Question: I need to be able to create hierarchy in the rows to separate tasks from sub tasks and sub sub tasks. Basically the task is Level 1 the sub task is level 2 sub sub task is level 3 and sub sub sub task is level 4.

So the cell A1 should contain formula that when copied to cell G1 should strip value of the cell F1 and then +1 so that the value of the cell G1 will become 2.
The cell B1 should contain formula that will take value of the cell A1 and add '.1' so that the value becomes '1.1' and if copied further down will increase the value by '.1' so that the next cell is '1.2', '1.3' and so on. The rest of the steps for level 3 and level 4 should be almost similar the formula in level 2.
I am trying to do this without VBA just simple formulas that can be placed as template rows in my spreadsheet and can be copied to any place of the spreadsheet when needed.
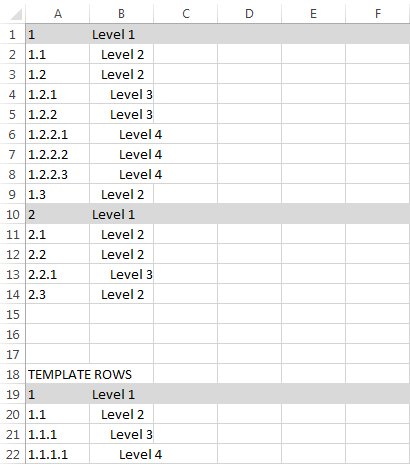
Answer: Ok, first of check this article out <URL>, you should be able to find everything you need to create what you need.
Now here is all formulas per every level in your example
Level 1
'''
=IF(ISERROR(VALUE(SUBSTITUTE(OFFSET(A1,-1,0,1,1),".",""))),1,IF(ISERROR(FIND("@",SUBSTITUTE(OFFSET(A1,-1,0,1,1),".","@",1))),VALUE(OFFSET(A10,-1,0,1,1))+1,VALUE(LEFT(OFFSET(A1,-1,0,1,1),FIND("@",SUBSTITUTE(OFFSET(A1,-1,0,1,1),".","@",1))-1))+1))
'''
Level 2
'''
=IF(ISERROR(VALUE(SUBSTITUTE(OFFSET(A2,-1,0,1,1),".",""))),"0.1",IF(ISERROR(FIND("@",SUBSTITUTE(OFFSET(A2,-1,0,1,1),".","@",1))),OFFSET(A2,-1,0,1,1)&".1",LEFT(OFFSET(A2,-1,0,1,1),FIND("@",SUBSTITUTE(OFFSET(A2,-1,0,1,1),".","@",1)))&IF(ISERROR(FIND("@",SUBSTITUTE(OFFSET(A2,-1,0,1,1),".","@",2))),VALUE(RIGHT(OFFSET(A2,-1,0,1,1),LEN(OFFSET(A2,-1,0,1,1))-FIND("@",SUBSTITUTE(OFFSET(A2,-1,0,1,1),".","@",1))))+1,VALUE(MID(OFFSET(A2,-1,0,1,1),FIND("@",SUBSTITUTE(OFFSET(A2,-1,0,1,1),".","@",1))+1,(FIND("@",SUBSTITUTE(OFFSET(A2,-1,0,1,1),".","@",2))-FIND("@",SUBSTITUTE(OFFSET(A2,-1,0,1,1),".","@",1))-1)))+1)))
'''
Level 3
'''
=IF(ISERROR(VALUE(SUBSTITUTE(OFFSET(A3,-1,0,1,1),".",""))),"0.0.1",IF(ISERROR(FIND("'",SUBSTITUTE(OFFSET(A3,-1,0,1,1),".","'",2))),OFFSET(A3,-1,0,1,1)&".1",LEFT(OFFSET(A3,-1,0,1,1),FIND("'",SUBSTITUTE(OFFSET(A3,-1,0,1,1),".","'",2)))&IF(ISERROR(FIND("'",SUBSTITUTE(OFFSET(A3,-1,0,1,1),".","'",3))),VALUE(RIGHT(OFFSET(A3,-1,0,1,1),LEN(OFFSET(A3,-1,0,1,1))-FIND("'",SUBSTITUTE(OFFSET(A3,-1,0,1,1),".","'",2))))+1,VALUE(MID(OFFSET(A3,-1,0,1,1),FIND("'",SUBSTITUTE(OFFSET(A3,-1,0,1,1),".","'",2))+1,(FIND("'",SUBSTITUTE(OFFSET(A3,-1,0,1,1),".","'",3))-FIND("'",SUBSTITUTE(OFFSET(A3,-1,0,1,1),".","'",2))-1)))+1)))
'''
Level 4
'''
=IF(ISERROR(VALUE(SUBSTITUTE(OFFSET(A4,-1,0,1,1),".",""))),"0.0.0.1",IF(ISERROR(FIND("'",SUBSTITUTE(OFFSET(A4,-1,0,1,1),".","'",3))),OFFSET(A4,-1,0,1,1)&".1",LEFT(OFFSET(A4,-1,0,1,1),FIND("'",SUBSTITUTE(OFFSET(A4,-1,0,1,1),".","'",3)))&IF(ISERROR(FIND("'",SUBSTITUTE(OFFSET(A4,-1,0,1,1),".","'",4))),VALUE(RIGHT(OFFSET(A4,-1,0,1,1),LEN(OFFSET(A4,-1,0,1,1))-FIND("'",SUBSTITUTE(OFFSET(A4,-1,0,1,1),".","'",3))))+1,VALUE(MID(OFFSET(A4,-1,0,1,1),FIND("'",SUBSTITUTE(OFFSET(A4,-1,0,1,1),".","'",3))+1,(FIND("'",SUBSTITUTE(OFFSET(A4,-1,0,1,1),".","'",4))-FIND("'",SUBSTITUTE(OFFSET(A4,-1,0,1,1),".","'",3))-1)))+1)))
'''
Of course there may be some other way, but this works too.
Let me know if you have problem with this.